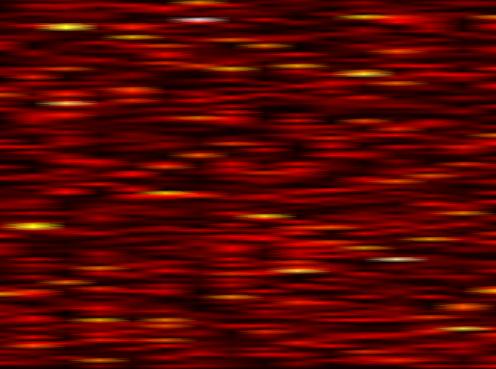
Label: WOLA